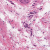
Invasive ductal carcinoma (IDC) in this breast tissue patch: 0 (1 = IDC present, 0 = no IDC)